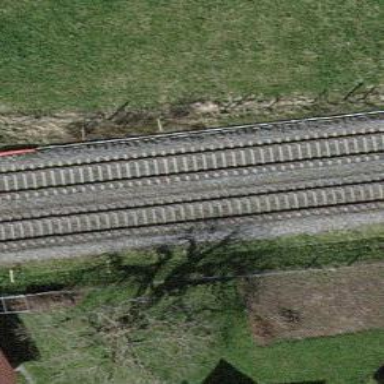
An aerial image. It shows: Railway signal.